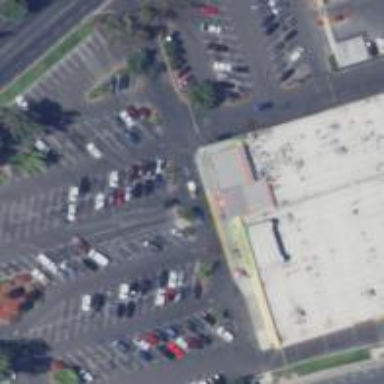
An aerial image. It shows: Parking space.